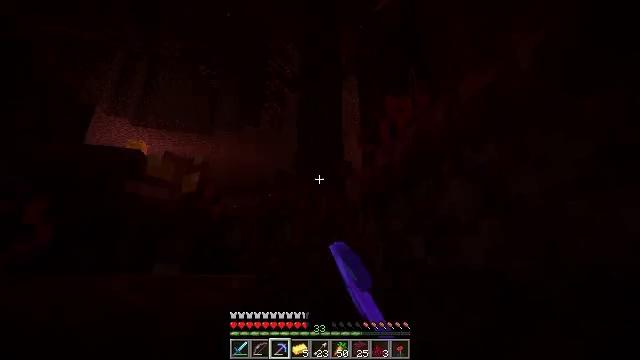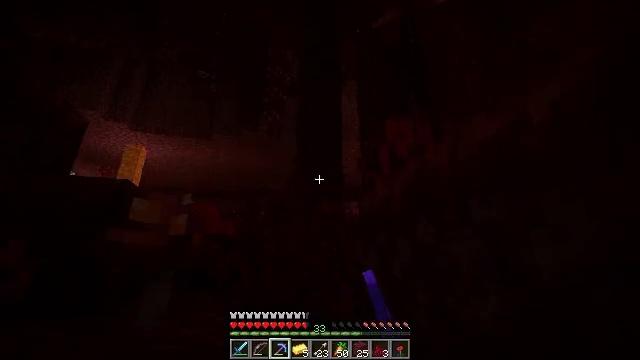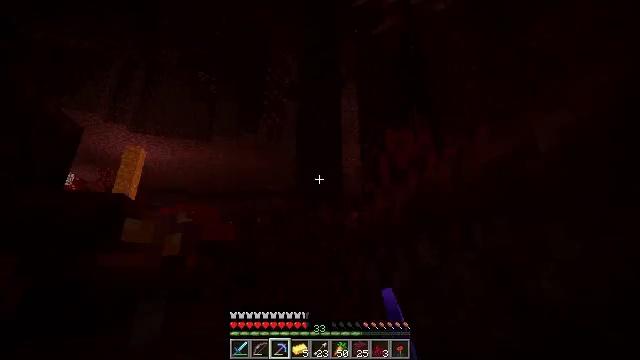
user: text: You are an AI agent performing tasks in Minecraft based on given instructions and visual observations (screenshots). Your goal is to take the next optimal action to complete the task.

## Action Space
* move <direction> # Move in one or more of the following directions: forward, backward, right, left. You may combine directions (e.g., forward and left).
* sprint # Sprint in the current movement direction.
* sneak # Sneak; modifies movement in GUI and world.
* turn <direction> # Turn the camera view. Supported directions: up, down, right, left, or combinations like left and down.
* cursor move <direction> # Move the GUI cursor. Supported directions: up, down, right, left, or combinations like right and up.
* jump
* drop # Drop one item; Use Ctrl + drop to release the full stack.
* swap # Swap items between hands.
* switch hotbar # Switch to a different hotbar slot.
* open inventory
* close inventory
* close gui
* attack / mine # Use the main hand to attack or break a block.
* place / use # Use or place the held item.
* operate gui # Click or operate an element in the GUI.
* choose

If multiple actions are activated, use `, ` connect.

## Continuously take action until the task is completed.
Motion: motion action
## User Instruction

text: Attack the ground to get crimson roots.
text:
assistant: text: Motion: move forward, sprint, jump
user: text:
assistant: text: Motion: move forward, sprint, jump
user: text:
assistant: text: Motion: sprint, jump